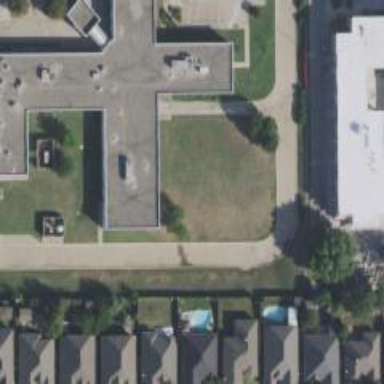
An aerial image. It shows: Building.